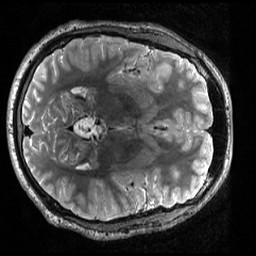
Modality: T2w
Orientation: axial
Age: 19
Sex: male
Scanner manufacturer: siemens
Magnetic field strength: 3 T
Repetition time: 3.2 s
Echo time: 0.566 s